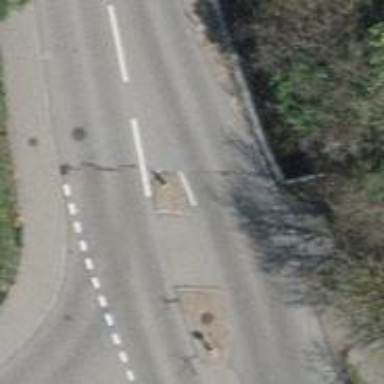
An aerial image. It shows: Unmarked crossing with pedestrian island.